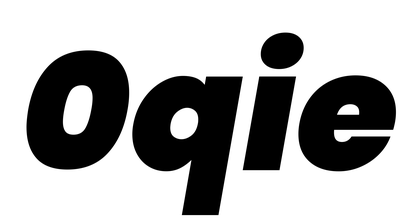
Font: Poppins-BlackItalic